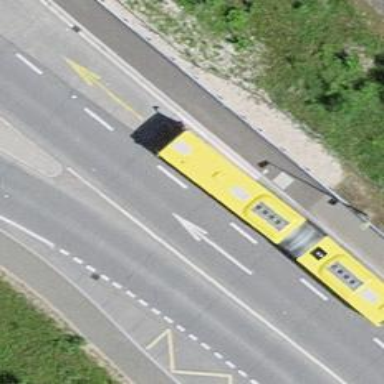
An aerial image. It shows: Bus stop with stop position for public transport.